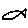
Label: fish